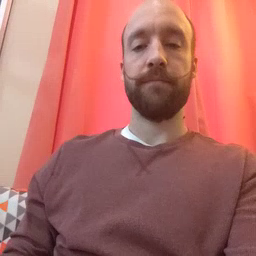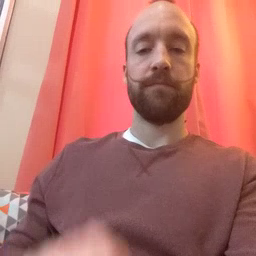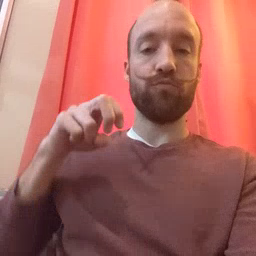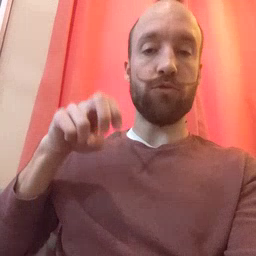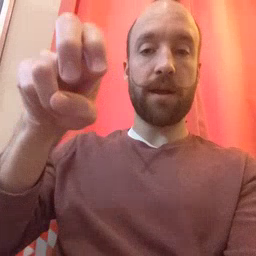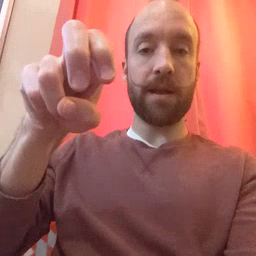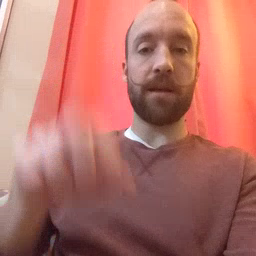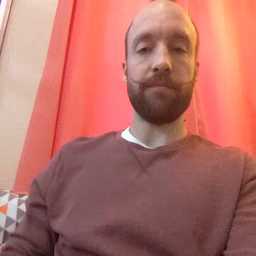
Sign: ride